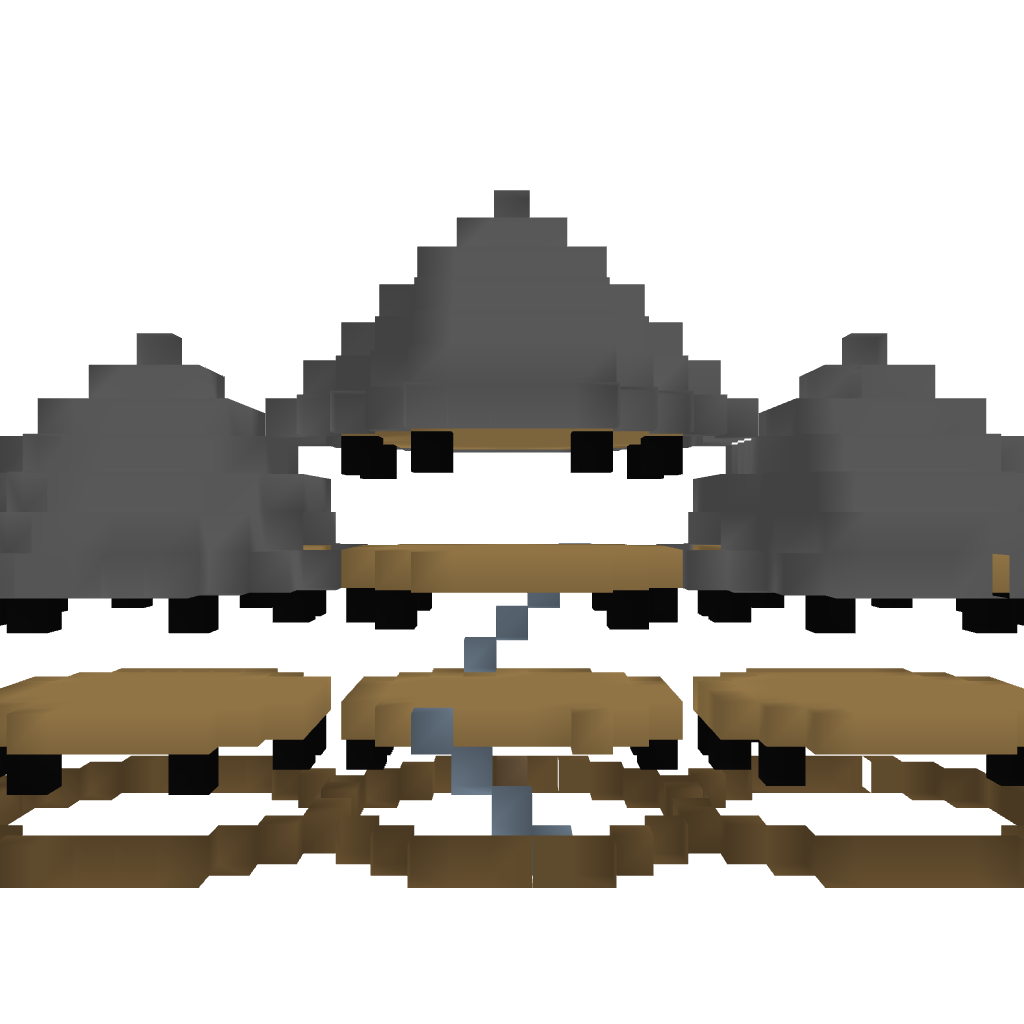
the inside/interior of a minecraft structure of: A Treehouse